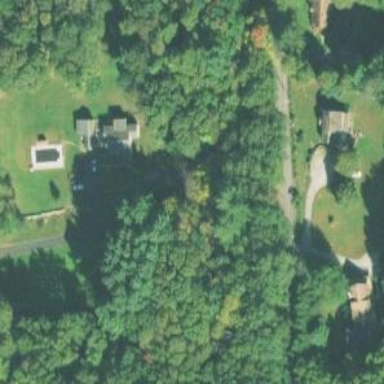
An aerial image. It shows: Residential driveway used as service road.